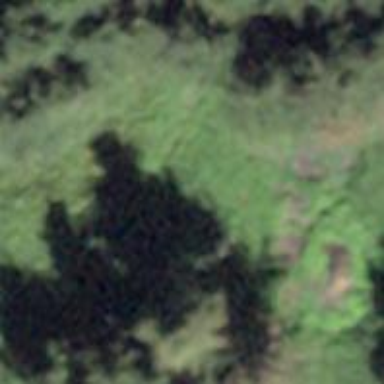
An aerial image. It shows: Forest area.